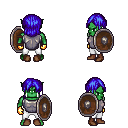
a pixel art fantasy rpg character, male body template, orc, green skin, steel chest armor, white pants, blue long bangs hairstyle, gold gloves, brown shoes, shield, four views (front, back, left, right), 2x2 character sprite sheet, small pixel art, hard edges, no anti-aliasing